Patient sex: M
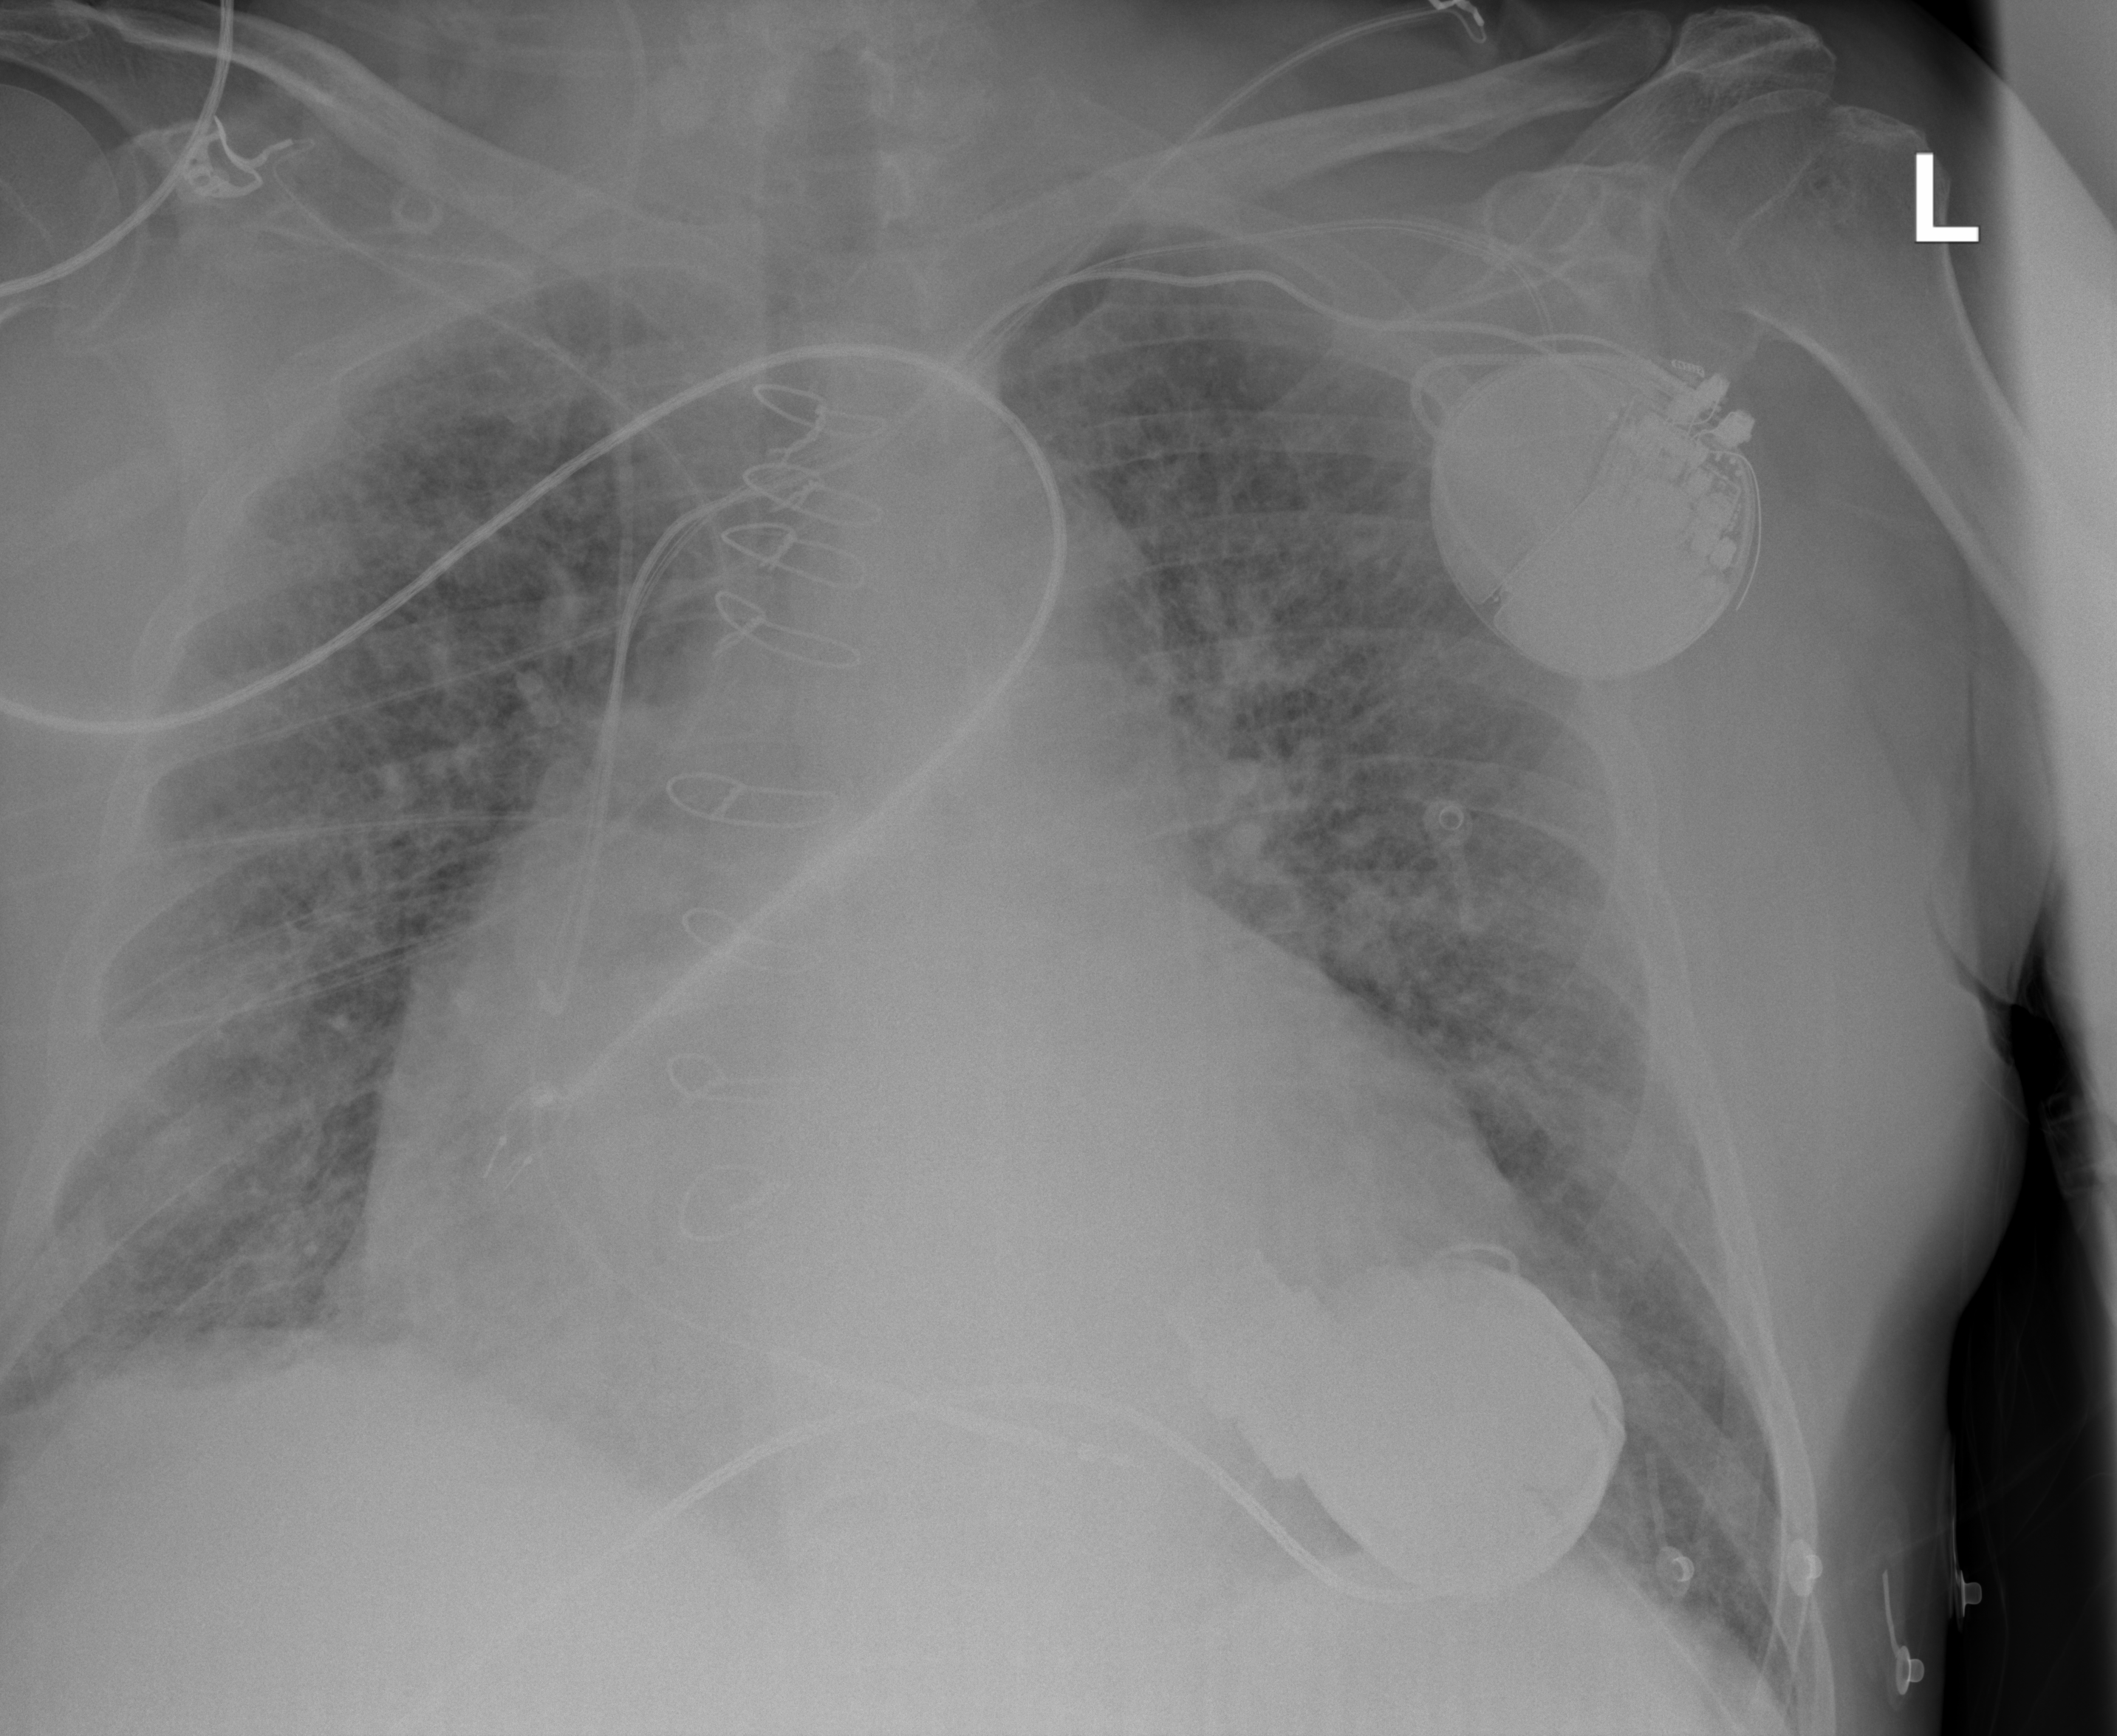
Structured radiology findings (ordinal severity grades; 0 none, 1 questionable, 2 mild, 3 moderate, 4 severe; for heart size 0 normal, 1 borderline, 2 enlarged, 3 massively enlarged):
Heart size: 3
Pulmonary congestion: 3
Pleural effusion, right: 2
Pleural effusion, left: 0
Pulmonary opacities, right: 3
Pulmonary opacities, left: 3
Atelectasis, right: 0
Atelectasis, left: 2